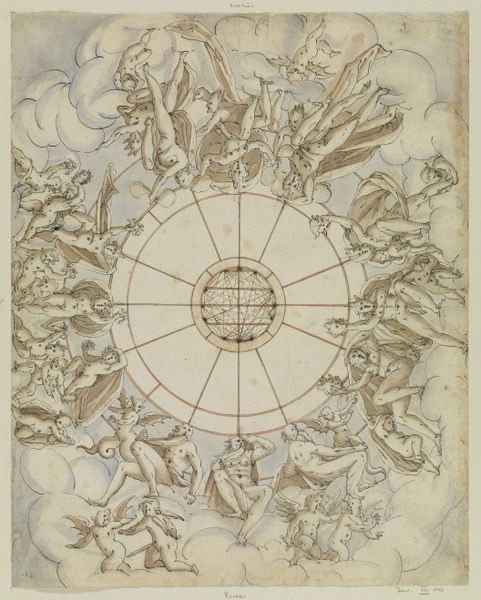
Titel: Deckenentwurf
Künstler: Anonym (17. Jh. D)
Standort: Karlsruhe
Institution: Staatliche Kunsthalle Karlsruhe
Schlagwörter: beige, himmel, blue, cloaks, feathers, fight, king, men, people, red, religious, sword, white, window, women, arm, black, figures, gouache, grey, old, painting, wall, woman, pink, print, brown, hand, angel, angels, apple, cloud, clouds, gods, heaven, man, mythology, naked, nude, nudes, nudity, sky, sun, baroque, feet, drawing, paper, decoration, scarf, illustration, sketch, beard, devil, flying, faces, pen, wings, children, cherubs, putti, putto, human, menschen, ancient, cape, cloak, mythological, design, dome, ink, draft, jesus, ceiling, cupola, drawings, symmetry, water colour, watercolor, art, engraving, map, heavens, angles, circle, circles, lines, war, cloth, schatten, wolke, wolken, god, godess, figure, aquarell, wash, fresco, globe, humans, saints, tan, round, engel, teufel, wing, star, nackt, light blue, bodies, goddesses, geometry, cieling, world, skull, stars, weiß, earth, diagram, babies, spots, decke, radial, dragons, astrology, calendar, queen, spot, beards, stained glass, spiegelung, symmetrical, alchemy, power, leonardo, e, bernini, rund, d, geometrie, muster, geometrisch, zodiac, kreis, apostel, demons, blake, italianate, decoratin, gods putti, boobs, rad, sphere, astronomy, tar, devils, kunst, b, graph, up, direction, monotone, project, f, 1, protection, boob, kugel, a, fliegen, schicksal, krankenkasse, himmlisch, schön, goldener schnitt, nacktheit, mühle, kings, disc, constellation, mao, götter, horoskop, deities, c, months, univerise, leo, leonarda, fate, destiny, divinities, horoscope, renaiisance, capella, le epic, fabelwesen, constilation, schicksalsrad, zentrum, clock face, was noch zur hoelle, constelations